Question: My project uses a string declaration in strings.xml similar to:
'''
<string name="file_size">File Size (%1$dMB)</string>
'''
And in my code, I'm using
'''
getResources().getString(R.string.file_size, getFileSize());
'''
Where getFileSize() returns a long. Lint give me this error:
"Wrong argument type for formatting argument '#1' in file_size: conversion is 'd', received long (argument #2 in method call)"
What's going on here? The Android documentation says that:

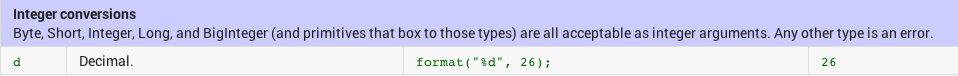
Answer: Looks like a bug in the lint rules. See the source for <URL>:
'''
// Numeric: integer and floats in various formats
case 'x':
case 'X':
case 'd':
case 'o':
case 'e':
case 'E':
case 'f':
case 'g':
case 'G':
case 'a':
case 'A':
valid = type == Integer.TYPE
|| type == Float.TYPE;
break;
'''